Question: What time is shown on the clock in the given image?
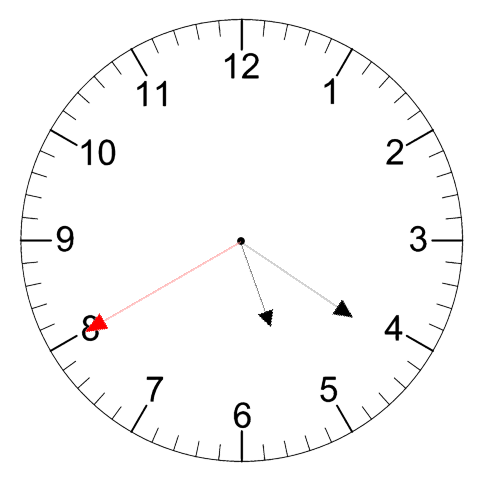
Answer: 05:20:40